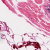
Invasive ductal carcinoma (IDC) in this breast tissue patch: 0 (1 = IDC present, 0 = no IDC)